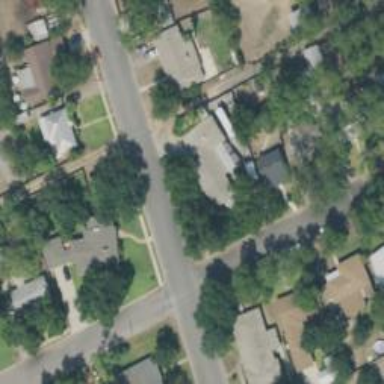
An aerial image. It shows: Alley classified as service road.